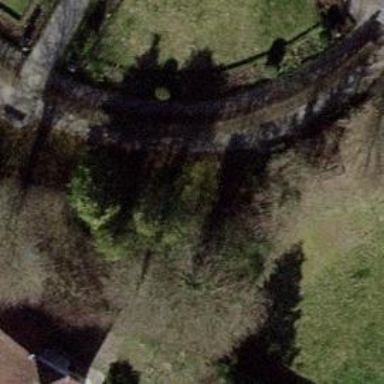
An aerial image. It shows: Hedge acting as barrier.